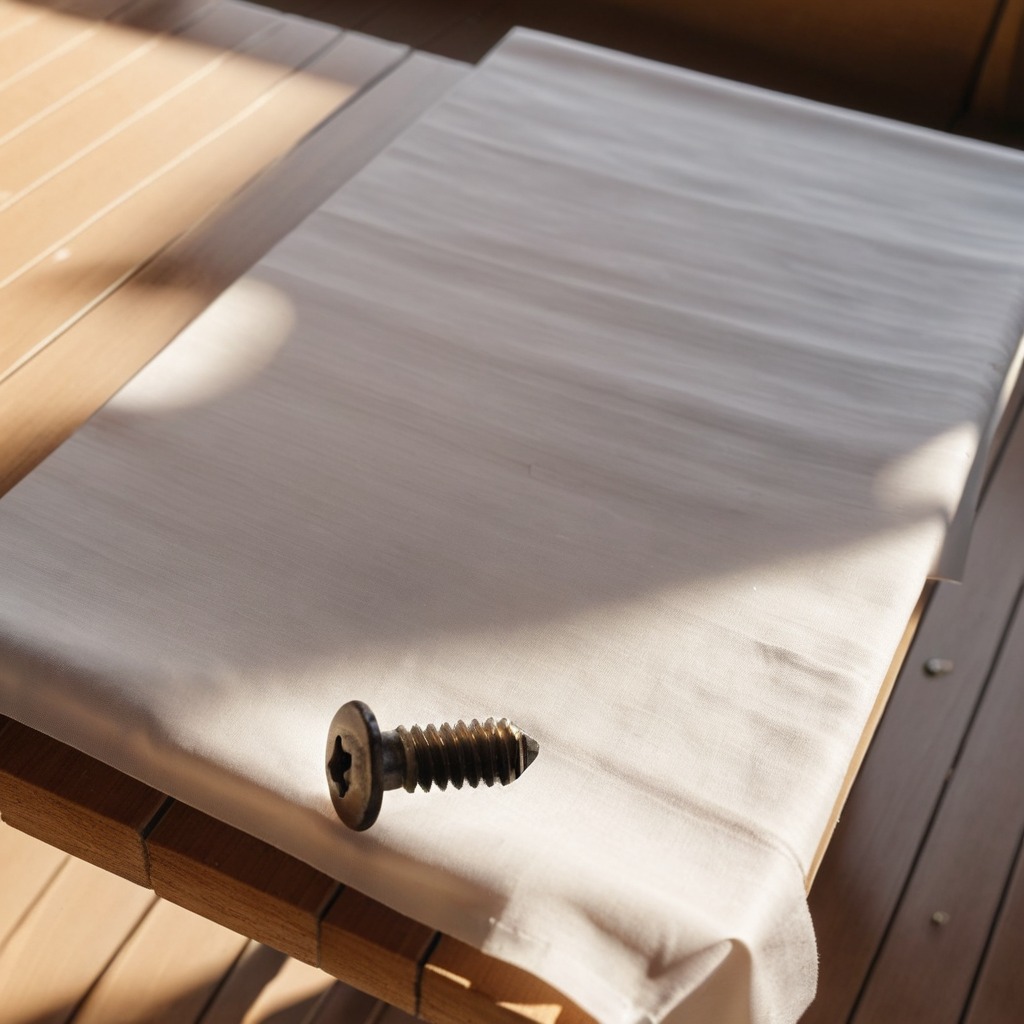
A metal screw lies on a wooden table in an outdoor workshop during daytime bright natural light soft shadows worn but beneath the cloth.